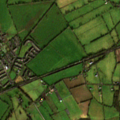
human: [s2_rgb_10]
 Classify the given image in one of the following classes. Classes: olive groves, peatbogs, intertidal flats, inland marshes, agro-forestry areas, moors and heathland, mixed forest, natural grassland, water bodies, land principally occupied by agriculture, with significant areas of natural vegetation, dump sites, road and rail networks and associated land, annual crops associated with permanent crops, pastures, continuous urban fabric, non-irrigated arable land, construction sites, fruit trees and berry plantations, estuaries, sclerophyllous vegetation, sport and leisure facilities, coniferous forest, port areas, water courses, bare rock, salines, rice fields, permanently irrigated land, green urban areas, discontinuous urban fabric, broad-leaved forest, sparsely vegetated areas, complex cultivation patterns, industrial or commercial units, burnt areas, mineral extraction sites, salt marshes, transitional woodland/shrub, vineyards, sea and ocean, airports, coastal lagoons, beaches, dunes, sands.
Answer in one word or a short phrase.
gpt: discontinuous urban fabric, non-irrigated arable land, pastures